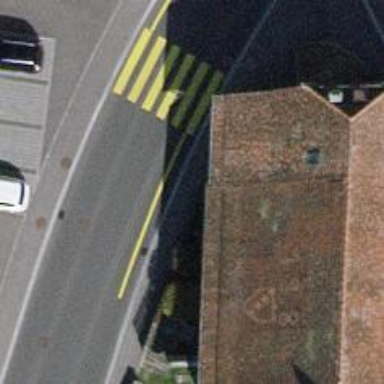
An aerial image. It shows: Uncontrolled road crossing.